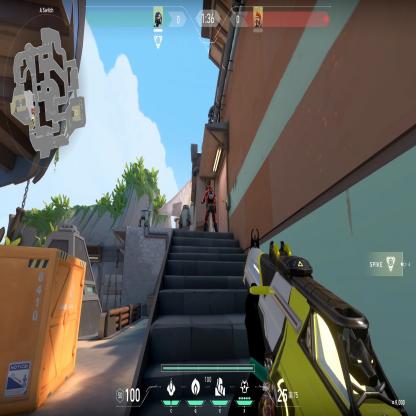
Label: enemy